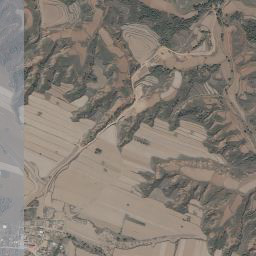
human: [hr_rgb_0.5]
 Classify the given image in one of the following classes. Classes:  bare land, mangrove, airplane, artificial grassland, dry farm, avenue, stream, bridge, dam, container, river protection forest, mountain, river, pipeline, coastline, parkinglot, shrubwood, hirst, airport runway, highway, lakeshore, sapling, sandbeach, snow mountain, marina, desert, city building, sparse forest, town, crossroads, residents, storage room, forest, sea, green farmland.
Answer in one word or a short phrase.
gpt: mountain